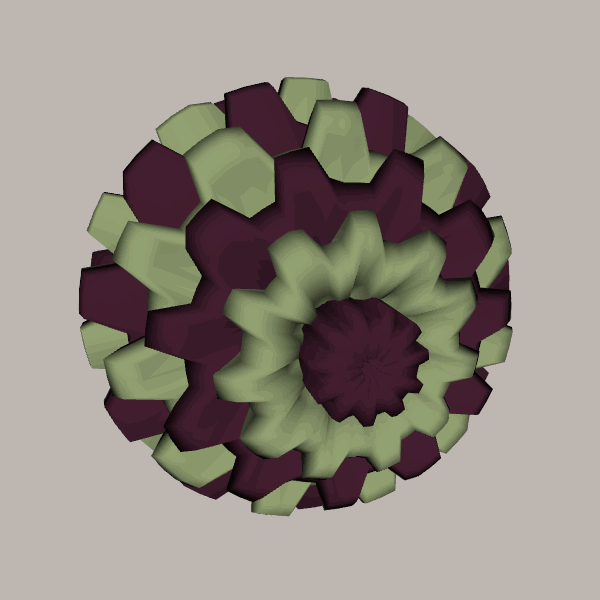
Background: light